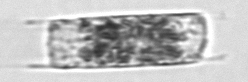
Label: Hemiaulus